Question: I've made a class named 'Cls_ICCID' where I declare the method in 'Update_Status' which returns a byRef variable.
---
'''
Public Sub Update_Status(**ByRef massege As String**, ByVal ICCID_No As Integer, ByVal status As Integer)
Try
Dim cmd As SqlCommand
Dim sql As String
Dim myConnection As SqlConnection = New SqlConnection()
myConnection.ConnectionString = "Data Source=TEHRANI\TEHRANI;Initial Catalog=GSMProduction;Persist Security Info=True;User ID=sa;Password=1"
sql = "UPDATE Tbl_ICCID SET Status=status WHERE ICCID=ICCIDNo"
myConnection = New SqlConnection(sql)
myConnection.Open()
cmd = New SqlCommand(sql, myConnection)
cmd.ExecuteNonQuery()
cmd.Dispose()
myConnection.Close()
massege = "SeccessFully"
Catch ex As Exception
massege = "server Error"
End Try
End Sub
'''
And then I execute that method when a textbox change event triggers:
'''
Private Sub Txt_ICCID_TextChanged(ByVal sender As System.Object, ByVal e As System.EventArgs) Handles Txt_ICCID.TextChanged
Dim clsICCID As Cls_ICCID
clsICCID.Update_Status(lblError.Text, Txt_ICCID.Text, 1)
End Sub
'''
But this gives me the exception:
> Arithmetic operation resulted in an overflow.

What am I doing wrong?
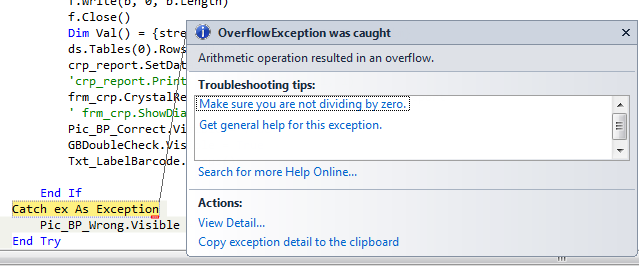
Answer: to be honest, as konrad said you should really work on the basics if you want to use such kind of code.
haven't tried the code out, but i think you want something like
'''
Public Function Update_Status(iccidNo As Integer, status As Integer) As String
Const sql As String = "UPDATE Tbl_ICCID SET Status=@status WHERE ICCID=@ICCIDNo"
Const connstr As String = "Data Source=TEHRANI\TEHRANI;Initial Catalog=GSMProduction;Persist Security Info=True;User ID=sa;Password=1"
Try
Using myConnection = New SqlConnection()
myConnection.ConnectionString = connstr
Using cmd = New SqlCommand(sql, myConnection)
cmd.Parameters.AddWithValue("@status", status)
cmd.Parameters.AddWithValue("@ICCIDNo", iccidNo)
cmd.ExecuteNonQuery()
Update_Status = "Successfully"
End Using
End Using
Catch ex As SqlException
Update_Status = "server Error"
Catch ex As Exception
Update_Status = "server Error"
End Try
End Function
'''
but personally i would handle the exceptions not that way and return a boolean.